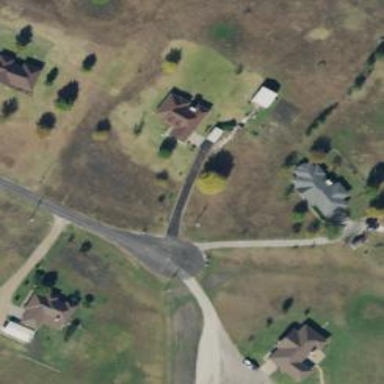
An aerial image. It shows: Turning circle on the road.